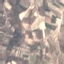
Land use / land cover: PermanentCrop